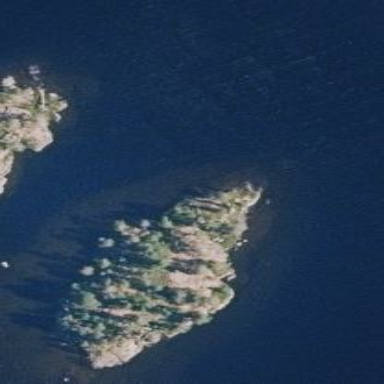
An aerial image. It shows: Islet.